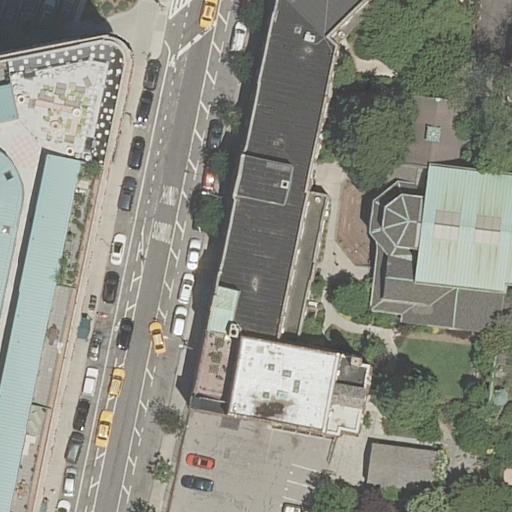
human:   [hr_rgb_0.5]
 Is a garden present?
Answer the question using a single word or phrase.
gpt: yes

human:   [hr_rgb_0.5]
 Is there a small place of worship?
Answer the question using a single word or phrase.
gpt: no

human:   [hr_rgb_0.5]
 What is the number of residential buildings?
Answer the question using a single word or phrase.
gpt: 4

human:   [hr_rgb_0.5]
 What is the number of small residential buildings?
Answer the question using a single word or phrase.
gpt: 0

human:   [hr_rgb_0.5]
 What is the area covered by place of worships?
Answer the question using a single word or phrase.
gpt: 1051m2

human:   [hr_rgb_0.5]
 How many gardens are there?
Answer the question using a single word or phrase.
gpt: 1

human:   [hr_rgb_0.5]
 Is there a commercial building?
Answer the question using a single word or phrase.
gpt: no

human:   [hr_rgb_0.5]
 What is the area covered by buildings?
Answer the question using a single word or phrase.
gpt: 7482m2

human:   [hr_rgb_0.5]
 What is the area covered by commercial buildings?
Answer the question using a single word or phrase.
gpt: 0m2

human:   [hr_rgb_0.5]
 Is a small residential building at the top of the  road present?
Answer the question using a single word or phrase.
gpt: no

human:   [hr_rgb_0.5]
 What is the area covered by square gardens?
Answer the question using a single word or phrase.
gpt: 0m2

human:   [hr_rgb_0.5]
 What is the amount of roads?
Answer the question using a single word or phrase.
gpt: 1

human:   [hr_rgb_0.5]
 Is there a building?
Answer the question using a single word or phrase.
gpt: yes

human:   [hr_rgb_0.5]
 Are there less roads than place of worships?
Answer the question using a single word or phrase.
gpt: no

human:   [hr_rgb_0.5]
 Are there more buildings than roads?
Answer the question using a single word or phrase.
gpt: yes

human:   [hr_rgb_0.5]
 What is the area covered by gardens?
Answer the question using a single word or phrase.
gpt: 206m2

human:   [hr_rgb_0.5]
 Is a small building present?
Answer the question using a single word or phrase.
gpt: no

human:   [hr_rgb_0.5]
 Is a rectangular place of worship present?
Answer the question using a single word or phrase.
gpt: no

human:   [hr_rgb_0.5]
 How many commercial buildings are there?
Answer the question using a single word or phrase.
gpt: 0

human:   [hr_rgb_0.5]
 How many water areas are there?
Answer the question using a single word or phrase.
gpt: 0

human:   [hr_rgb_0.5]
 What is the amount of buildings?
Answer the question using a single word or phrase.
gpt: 5

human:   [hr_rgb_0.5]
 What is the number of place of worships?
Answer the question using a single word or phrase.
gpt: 1

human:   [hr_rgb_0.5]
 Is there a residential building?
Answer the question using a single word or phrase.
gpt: yes

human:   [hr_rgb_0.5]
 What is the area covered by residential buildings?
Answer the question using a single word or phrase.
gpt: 6430m2

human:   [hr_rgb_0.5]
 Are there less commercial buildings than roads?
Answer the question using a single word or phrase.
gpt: yes

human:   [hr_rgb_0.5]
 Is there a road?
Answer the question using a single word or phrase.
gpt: yes

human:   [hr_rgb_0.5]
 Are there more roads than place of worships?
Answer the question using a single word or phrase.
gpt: no

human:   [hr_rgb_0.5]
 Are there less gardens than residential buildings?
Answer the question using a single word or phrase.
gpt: yes

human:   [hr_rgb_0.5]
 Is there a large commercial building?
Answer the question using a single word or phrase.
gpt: no

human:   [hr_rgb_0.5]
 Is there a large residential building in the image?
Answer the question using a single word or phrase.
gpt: yes

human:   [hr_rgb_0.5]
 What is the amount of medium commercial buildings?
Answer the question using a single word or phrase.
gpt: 0

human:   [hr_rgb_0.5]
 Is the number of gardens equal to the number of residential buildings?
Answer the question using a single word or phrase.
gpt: no

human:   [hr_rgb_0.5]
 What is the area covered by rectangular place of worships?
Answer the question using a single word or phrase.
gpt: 0m2

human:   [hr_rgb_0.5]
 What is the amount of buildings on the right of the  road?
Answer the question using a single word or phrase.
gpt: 4

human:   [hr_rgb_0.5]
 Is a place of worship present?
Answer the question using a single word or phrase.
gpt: yes

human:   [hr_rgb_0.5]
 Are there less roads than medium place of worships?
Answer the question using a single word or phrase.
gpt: no

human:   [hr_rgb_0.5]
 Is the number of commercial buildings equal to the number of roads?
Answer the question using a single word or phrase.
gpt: no

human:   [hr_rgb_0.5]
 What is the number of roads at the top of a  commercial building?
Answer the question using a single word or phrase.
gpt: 0

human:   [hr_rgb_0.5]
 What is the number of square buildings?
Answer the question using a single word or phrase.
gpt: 0

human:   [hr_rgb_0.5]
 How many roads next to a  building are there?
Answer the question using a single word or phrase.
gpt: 1

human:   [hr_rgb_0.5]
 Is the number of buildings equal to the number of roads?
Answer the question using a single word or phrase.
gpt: no

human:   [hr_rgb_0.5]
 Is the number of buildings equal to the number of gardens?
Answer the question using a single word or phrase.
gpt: no

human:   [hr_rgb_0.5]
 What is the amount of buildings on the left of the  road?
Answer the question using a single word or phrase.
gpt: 1

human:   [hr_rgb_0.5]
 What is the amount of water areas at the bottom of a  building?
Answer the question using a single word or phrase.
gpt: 0

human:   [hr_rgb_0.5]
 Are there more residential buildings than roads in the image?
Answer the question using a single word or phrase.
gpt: yes

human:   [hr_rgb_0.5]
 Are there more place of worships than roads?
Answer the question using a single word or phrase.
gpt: no

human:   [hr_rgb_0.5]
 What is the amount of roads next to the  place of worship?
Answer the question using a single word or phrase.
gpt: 1

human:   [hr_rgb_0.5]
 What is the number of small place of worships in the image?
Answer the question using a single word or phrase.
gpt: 0

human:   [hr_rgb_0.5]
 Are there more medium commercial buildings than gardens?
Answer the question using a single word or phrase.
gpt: no

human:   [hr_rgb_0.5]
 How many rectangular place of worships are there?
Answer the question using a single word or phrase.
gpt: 0

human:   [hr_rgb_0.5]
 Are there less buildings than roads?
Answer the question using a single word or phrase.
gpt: no

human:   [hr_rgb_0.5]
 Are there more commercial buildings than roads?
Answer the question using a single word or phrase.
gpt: no

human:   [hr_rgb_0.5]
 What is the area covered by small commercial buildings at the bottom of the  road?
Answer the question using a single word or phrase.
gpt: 0m2

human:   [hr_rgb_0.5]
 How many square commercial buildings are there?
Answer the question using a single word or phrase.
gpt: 0

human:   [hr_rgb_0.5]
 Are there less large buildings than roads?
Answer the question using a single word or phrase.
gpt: no

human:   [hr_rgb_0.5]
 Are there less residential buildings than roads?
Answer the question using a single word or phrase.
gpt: no

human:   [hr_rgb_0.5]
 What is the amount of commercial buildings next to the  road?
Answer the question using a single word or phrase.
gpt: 0

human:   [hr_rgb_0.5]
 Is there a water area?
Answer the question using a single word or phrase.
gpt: no

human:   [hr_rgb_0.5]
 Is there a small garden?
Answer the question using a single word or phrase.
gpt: no

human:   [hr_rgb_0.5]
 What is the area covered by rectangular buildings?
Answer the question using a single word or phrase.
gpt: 0m2

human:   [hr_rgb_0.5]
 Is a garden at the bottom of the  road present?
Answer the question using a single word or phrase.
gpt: yes

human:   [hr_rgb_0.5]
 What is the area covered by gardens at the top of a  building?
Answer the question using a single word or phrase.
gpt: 0m2

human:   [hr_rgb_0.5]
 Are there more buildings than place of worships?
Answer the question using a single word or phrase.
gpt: yes

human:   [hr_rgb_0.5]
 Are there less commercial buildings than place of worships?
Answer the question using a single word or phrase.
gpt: yes